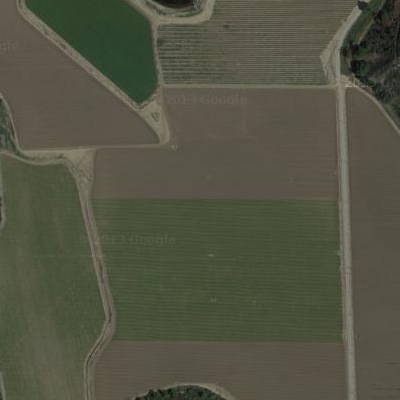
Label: bField